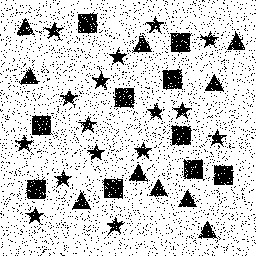
Squares: 10
Triangles: 10
Stars: 16
Total shapes: 36